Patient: sex M, age 63
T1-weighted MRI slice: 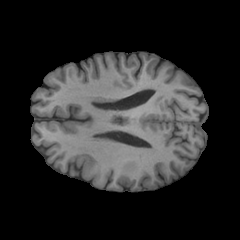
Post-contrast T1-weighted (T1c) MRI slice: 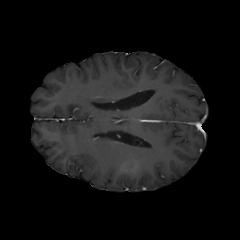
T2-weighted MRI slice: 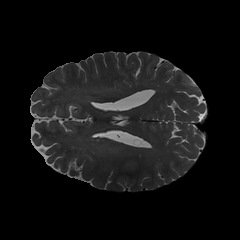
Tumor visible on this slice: yes
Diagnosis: Glioblastoma, IDH-wildtype
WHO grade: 4